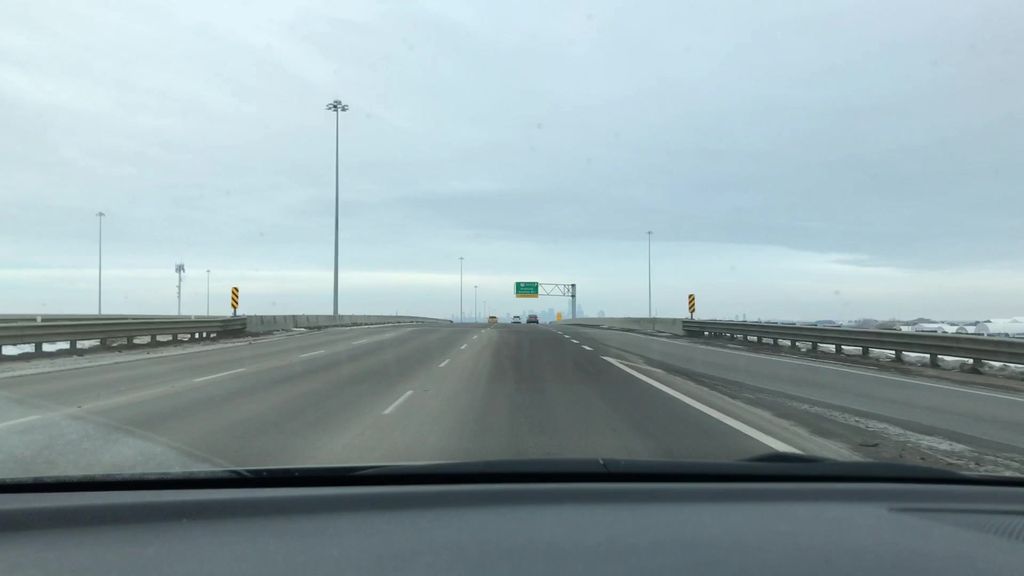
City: edmonton